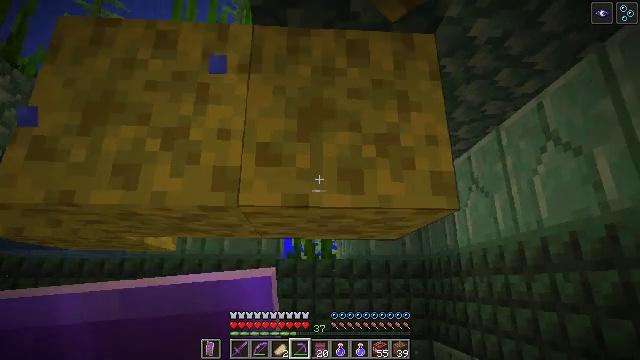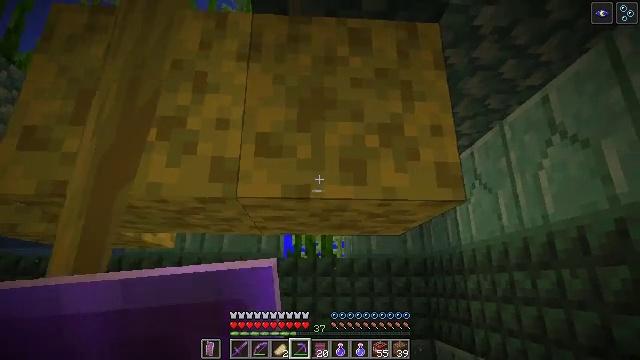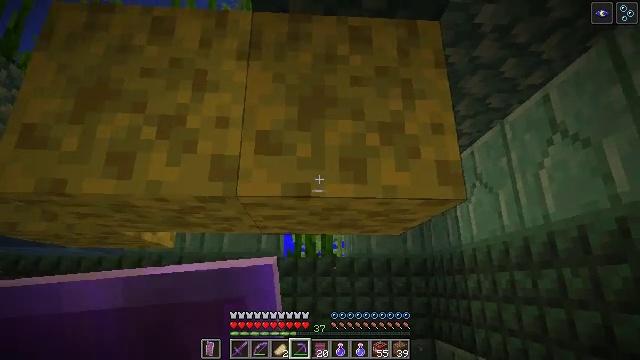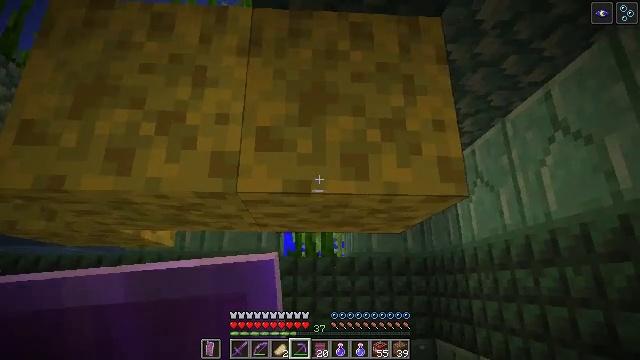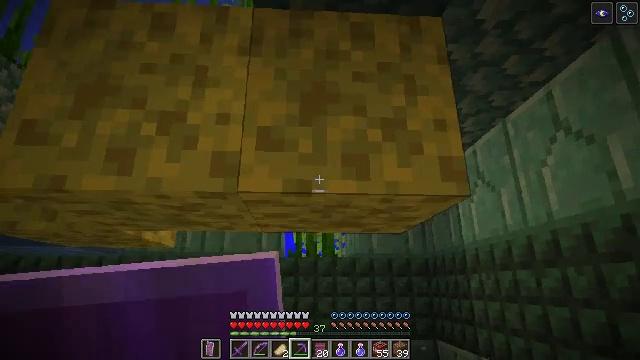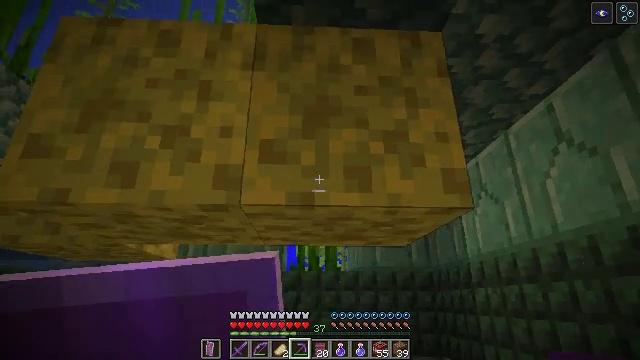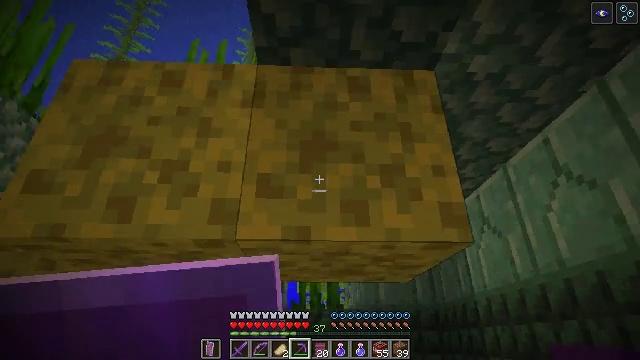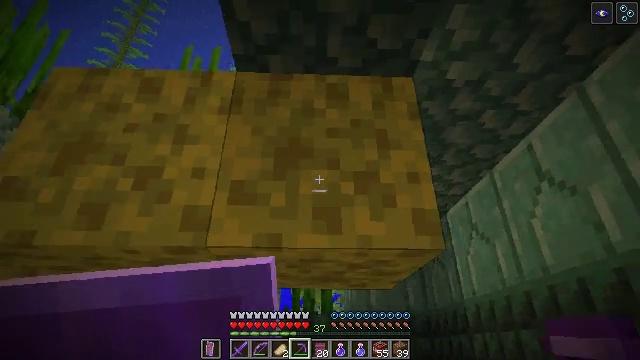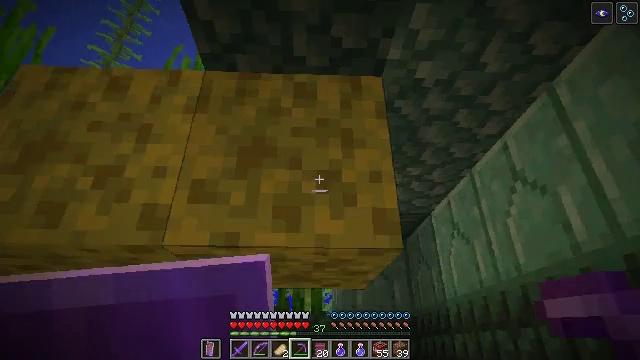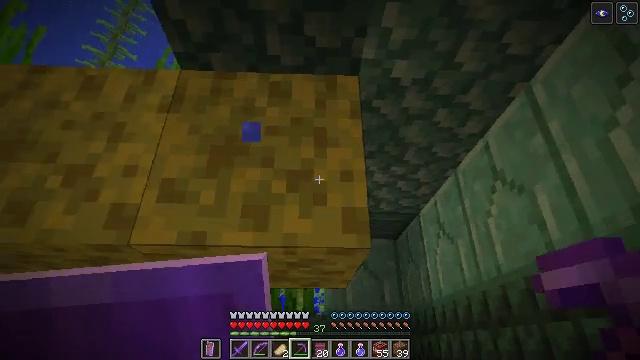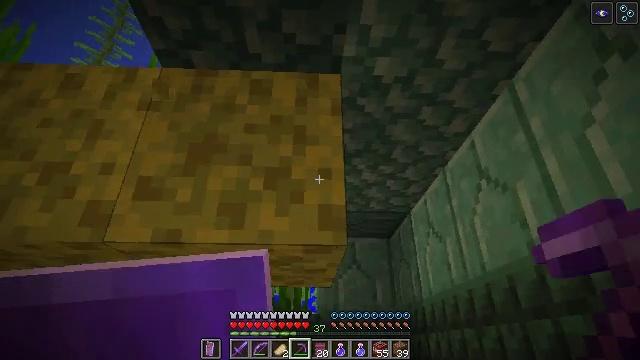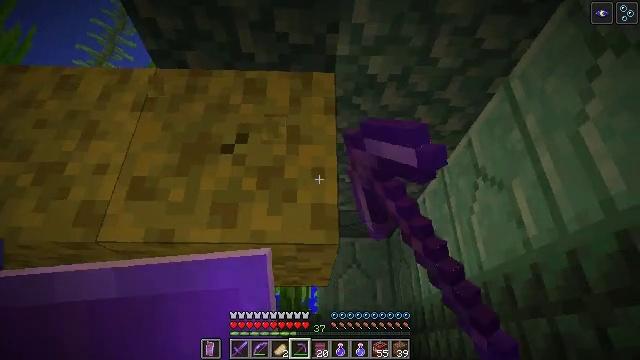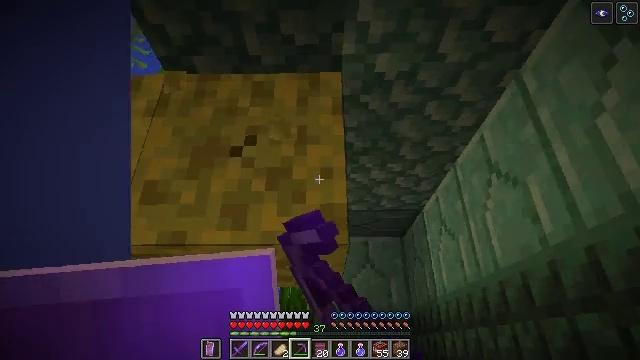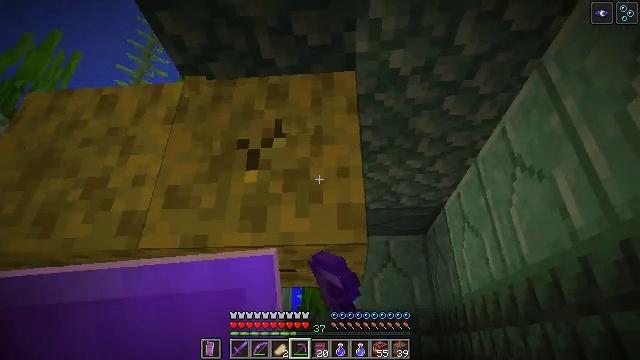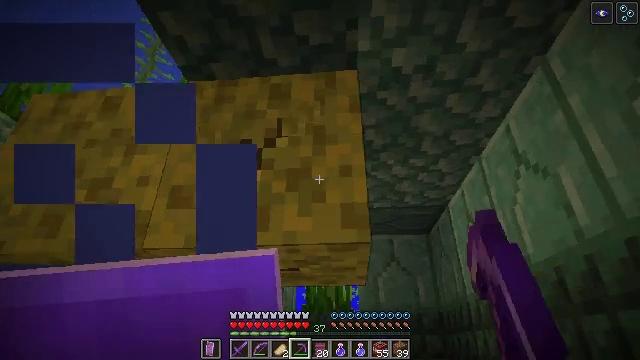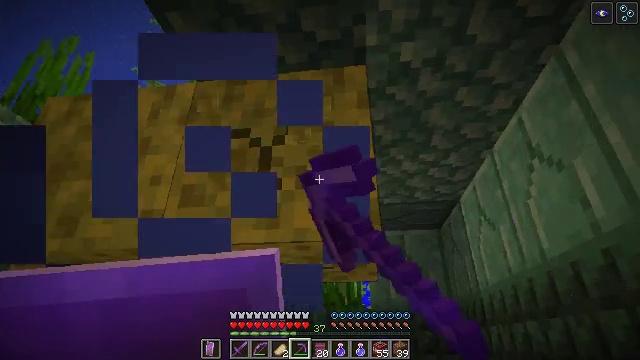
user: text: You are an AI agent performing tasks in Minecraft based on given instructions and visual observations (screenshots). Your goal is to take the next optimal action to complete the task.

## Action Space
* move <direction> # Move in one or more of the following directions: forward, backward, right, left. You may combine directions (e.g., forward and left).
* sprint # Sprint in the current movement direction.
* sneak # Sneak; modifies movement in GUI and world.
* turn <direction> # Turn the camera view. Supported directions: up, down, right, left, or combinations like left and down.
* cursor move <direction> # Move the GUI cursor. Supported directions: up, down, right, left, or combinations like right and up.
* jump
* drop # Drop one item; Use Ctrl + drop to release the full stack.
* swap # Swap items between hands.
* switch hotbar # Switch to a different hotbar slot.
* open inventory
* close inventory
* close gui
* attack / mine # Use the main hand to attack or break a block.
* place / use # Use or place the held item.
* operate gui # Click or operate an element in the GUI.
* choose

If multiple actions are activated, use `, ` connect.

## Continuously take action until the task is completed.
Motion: motion action
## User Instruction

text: Collect the wet sponge after mining.
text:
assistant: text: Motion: no_op
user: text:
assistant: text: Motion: no_op
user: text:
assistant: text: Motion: no_op
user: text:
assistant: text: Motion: no_op
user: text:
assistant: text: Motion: turn up
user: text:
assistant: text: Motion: move right, turn up
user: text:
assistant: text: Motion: move right
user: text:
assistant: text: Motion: move right
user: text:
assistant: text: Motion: no_op
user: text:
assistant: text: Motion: attack / mine
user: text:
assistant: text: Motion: attack / mine
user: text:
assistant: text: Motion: turn left, attack / mine
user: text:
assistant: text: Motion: turn left, attack / mine
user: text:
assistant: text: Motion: attack / mine
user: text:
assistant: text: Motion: turn left, attack / mine
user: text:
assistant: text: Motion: turn left and down, attack / mine
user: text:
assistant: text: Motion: turn left, attack / mine
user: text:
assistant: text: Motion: attack / mine
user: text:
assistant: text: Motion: attack / mine
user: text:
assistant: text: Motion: attack / mine
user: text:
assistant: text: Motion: attack / mine
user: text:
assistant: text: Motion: attack / mine
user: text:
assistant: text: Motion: attack / mine
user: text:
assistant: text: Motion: attack / mine
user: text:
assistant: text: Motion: attack / mine
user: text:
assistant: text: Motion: attack / mine
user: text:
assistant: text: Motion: attack / mine
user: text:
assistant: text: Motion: attack / mine
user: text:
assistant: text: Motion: attack / mine
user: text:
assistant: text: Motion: attack / mine